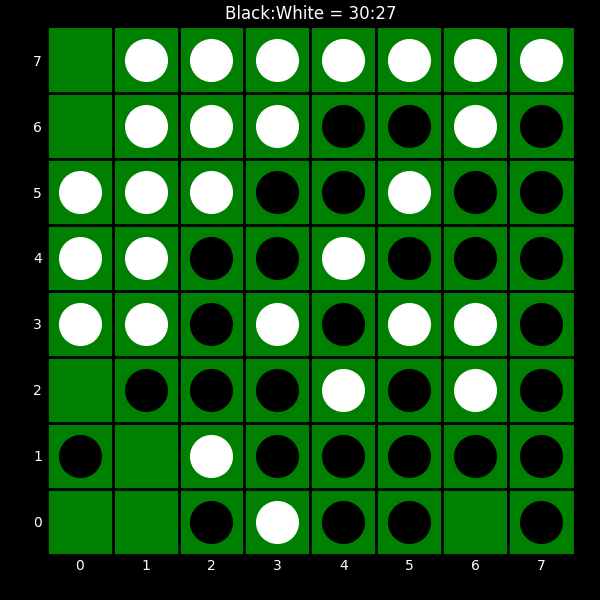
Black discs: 30
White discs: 27